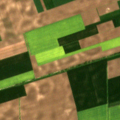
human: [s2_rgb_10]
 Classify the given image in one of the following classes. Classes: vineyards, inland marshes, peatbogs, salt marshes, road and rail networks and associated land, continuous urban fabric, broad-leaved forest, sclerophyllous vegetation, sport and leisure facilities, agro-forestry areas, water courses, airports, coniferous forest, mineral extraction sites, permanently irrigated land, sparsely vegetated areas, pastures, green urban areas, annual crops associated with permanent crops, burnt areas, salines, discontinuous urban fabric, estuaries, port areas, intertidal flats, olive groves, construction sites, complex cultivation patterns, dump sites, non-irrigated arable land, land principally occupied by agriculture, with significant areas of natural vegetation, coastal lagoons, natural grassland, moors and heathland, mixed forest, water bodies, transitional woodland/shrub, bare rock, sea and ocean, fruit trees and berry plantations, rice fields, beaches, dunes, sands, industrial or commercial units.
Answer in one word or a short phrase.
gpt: non-irrigated arable land